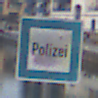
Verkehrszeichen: Polizei
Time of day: MorningAfternoon
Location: Outdoor (Urban)
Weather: Overcast
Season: NotSpecified
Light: Natural